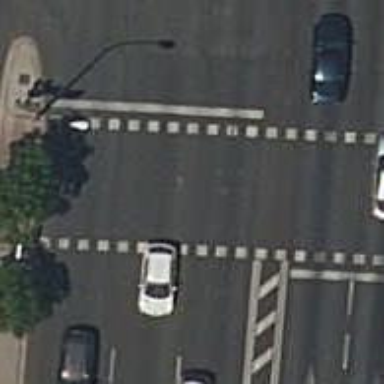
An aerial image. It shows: Road crossing with traffic signals.